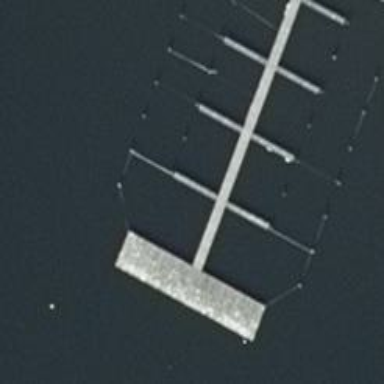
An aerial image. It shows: Man-made pier.